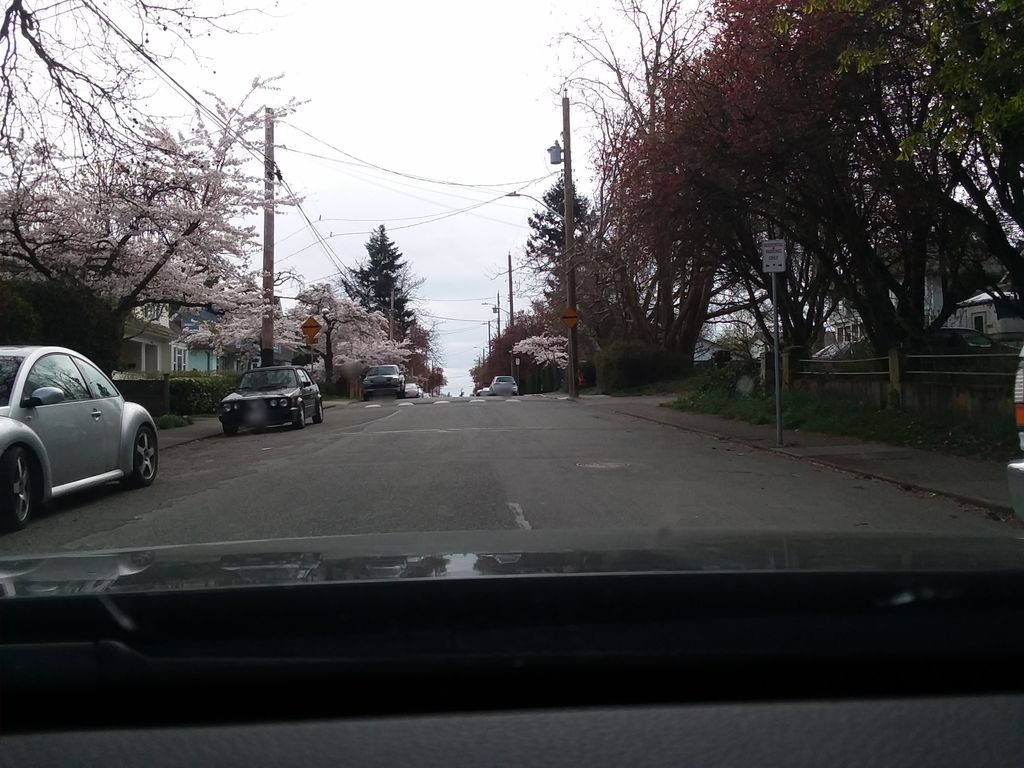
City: victoria